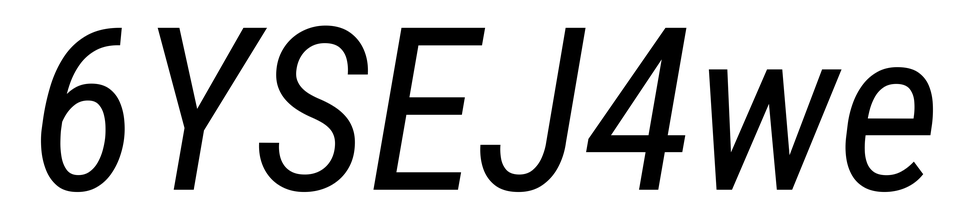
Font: Roboto-Italic_Condensed_Italic